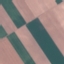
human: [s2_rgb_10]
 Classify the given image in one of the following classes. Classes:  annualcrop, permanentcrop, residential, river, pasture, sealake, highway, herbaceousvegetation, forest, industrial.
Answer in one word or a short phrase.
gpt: AnnualCrop